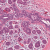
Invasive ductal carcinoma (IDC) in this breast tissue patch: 0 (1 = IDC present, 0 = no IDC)